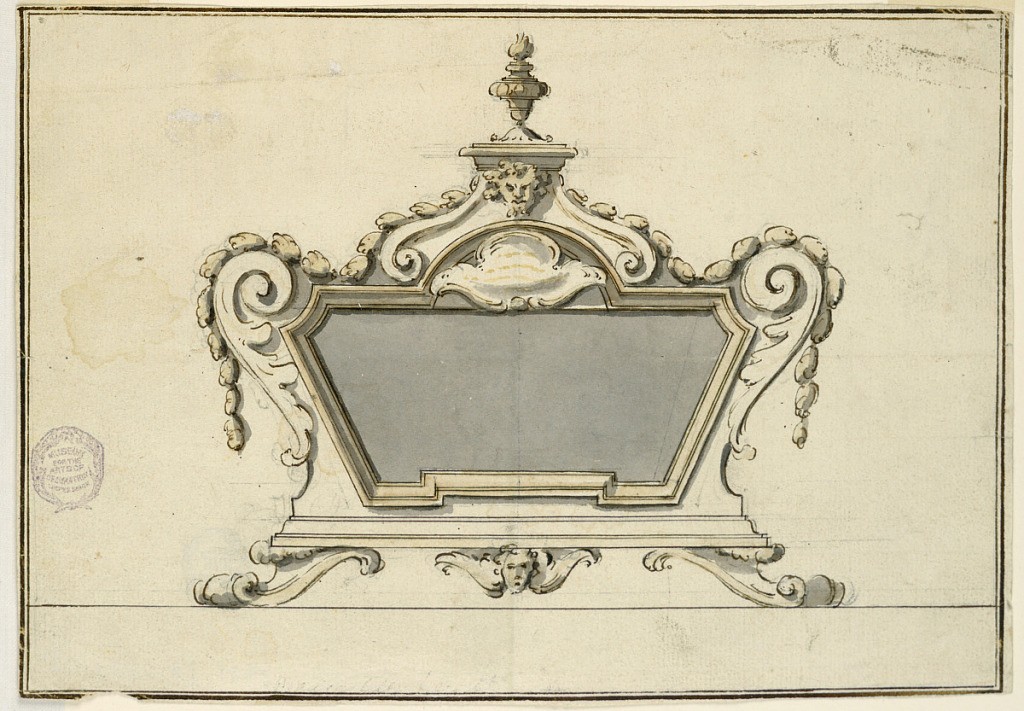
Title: Project for a reliquary, intended to be executed in wood
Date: ca. 1770
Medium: Pencil, pen, brush, sepia, and gray water color on paper.
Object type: Drawing
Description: Horizontal composition of a reliquary with volutes and a cherub at the base and an escutcheon and a vase with fire at the top. Garlands are draped along the top of the reliquary and hang down on both the left and right sides. The composition is framed by two lines.